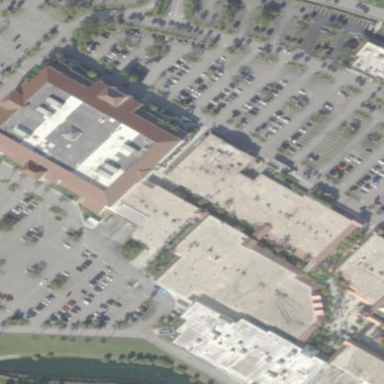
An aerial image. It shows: Retail building.